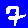
Digit: 7